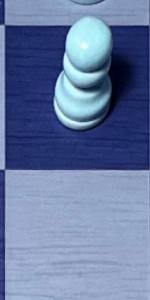
Label: Empty